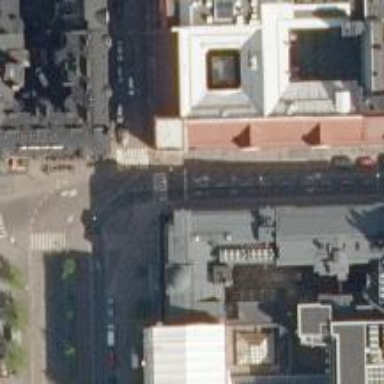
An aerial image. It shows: Secondary road with tram tracks embedded in asphalt.